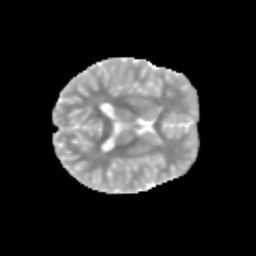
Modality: MD
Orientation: axial
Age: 10
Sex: female
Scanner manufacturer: siemens
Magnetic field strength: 3 T
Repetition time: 3.8 s
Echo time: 0.07 s